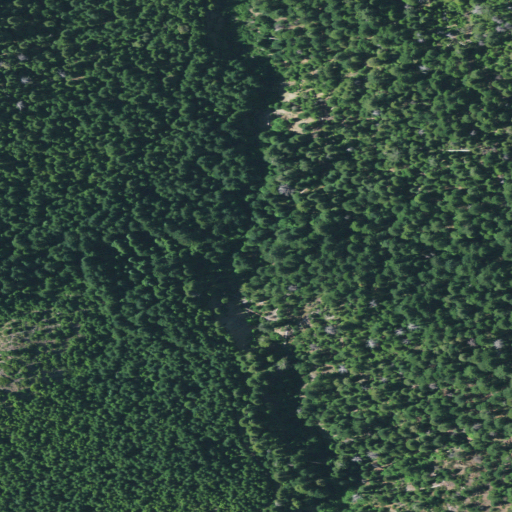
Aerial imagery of valley in Oregon named Toinen Gulch containing grassland and herbaceous wetlands